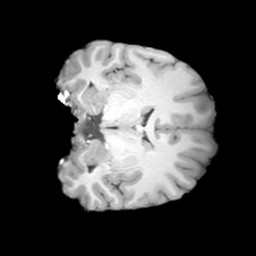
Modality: T1w
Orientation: coronal
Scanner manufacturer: siemens
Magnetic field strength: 3 T
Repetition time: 2 s
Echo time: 0.0024 s